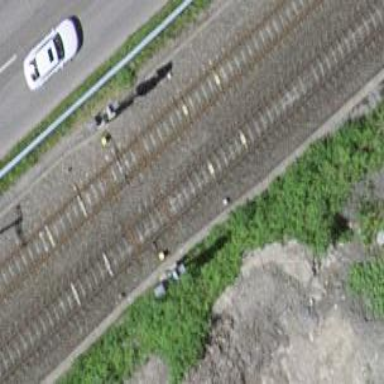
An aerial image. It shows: Railway signal.